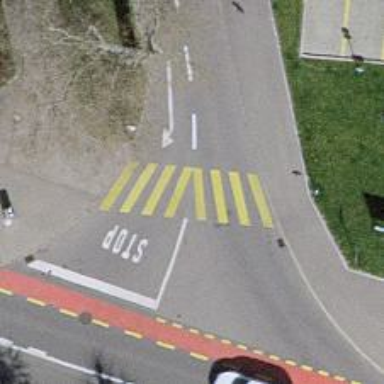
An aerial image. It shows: Uncontrolled zebra crossing with visible markings on the road.